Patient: sex M, age 34
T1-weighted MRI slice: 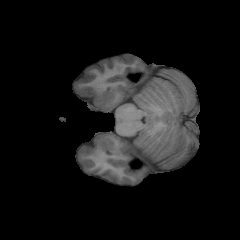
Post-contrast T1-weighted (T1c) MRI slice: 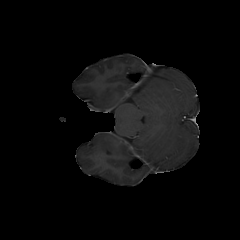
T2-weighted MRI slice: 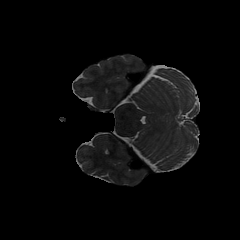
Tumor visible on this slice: no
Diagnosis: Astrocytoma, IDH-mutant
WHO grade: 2